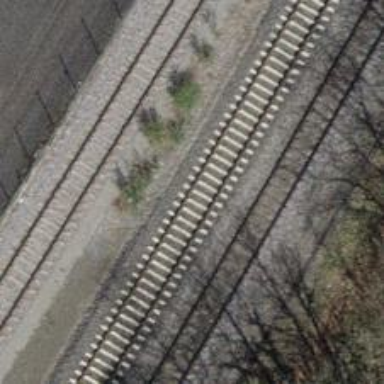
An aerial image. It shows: Single railway track.